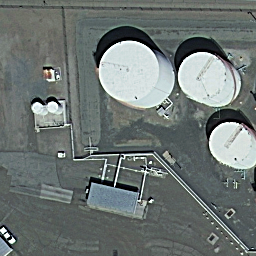
Label: storage tanks